Question: I am trying to create a matrix with the following constraints.
1. The column sum should be between 300 and 390, both values inclusive.
2. Row sum should be equal to user-specified values per row.
3. No non-zero value in the matrix should be less than 10.
4. The count of non-zero values in a given column should not exceed 4.
5. The columns should be arranged in a diagonal order.
if 'UserInput = [427.7, 12.2, 352.7, 58.3, 22.7, 31.9, 396.4, 29.4, 171.5, 474.5, 27.9, 200]'
I want output matrix something like this,

I have tried the following approach using Pyomo, however, I got stuck on 5th constraint that
'''
import sys
import math
import numpy as np
import pandas as pd
from pyomo.environ import *
solverpath_exe= 'glpk-4.65\w64\glpsol.exe'
solver=SolverFactory('glpk',executable=solverpath_exe)
# Minimize the following:
# Remaining pieces to be zero for all et values
# The number of cells containg non-zero values
# Constraints
# 1) Column sum, CS, is: 300 <= CS <= 390
# 2) Row sum, RS, is equal to user-specified values, which are present in the E&T ticket column of the file
# 3) Number of non-zero values, NZV, in each column, should be: 0 < NZV <= 4
# 4) The NZV in the matrix should be: NZV >= 10
# 5) The pieces are stacked on top of each other. So, a the cell under a non-zero value cell is zero, than all cells underneath should have zeros.
maxlen = 390
minlen = 300
npiece = 4
piecelen = 10
# Input data: E&T Ticket values
etinput = [427.7, 12.2, 352.7, 58.3, 22.7, 31.9,
396.4, 29.4, 171.5, 474.5, 27.9, 200]
# Create data structures to store values
etnames = [f'et{i}' for i in range(1,len(etinput) + 1)]
colnames = [f'col{i}' for i in range(1, math.ceil(sum(etinput)/minlen))] #+1 as needed
et_val = dict(zip(etnames, etinput))
# Instantiate Concrete Model
model2 = ConcreteModel()
# define variables and set upper bound to 390
model2.vals = Var(etnames, colnames, domain=NonNegativeReals,bounds = (0, maxlen), initialize=0)
# Create Boolean variables
bigM = 10000
model2.y = Var(colnames, domain= Boolean)
model2.z = Var(etnames, colnames, domain= Boolean)
# Minimizing the sum of difference between the E&T Ticket values and rows
model2.minimizer = Objective(expr= sum(et_val[r] - model2.vals[r, c]
for r in etnames for c in colnames),
sense=minimize)
model2.reelconstraint = ConstraintList()
for c in colnames:
model2.reelconstraint.add(sum(model2.vals[r,c] for r in etnames) <= bigM * model2.y[c])
# Set constraints for row sum equal to ET values
model2.rowconstraint = ConstraintList()
for r in etnames:
model2.rowconstraint.add(sum(model2.vals[r, c] for c in colnames) <= et_val[r])
# Set contraints for upper bound of column sums
model2.colconstraint_upper = ConstraintList()
for c in colnames:
model2.colconstraint_upper.add(sum(model2.vals[r, c] for r in etnames) <= maxlen)
# Set contraints for lower bound of column sums
model2.colconstraint_lower = ConstraintList()
for c in colnames:
model2.colconstraint_lower.add(sum(model2.vals[r, c] for r in etnames) + bigM * (1-model2.y[c]) >= minlen)
model2.bool = ConstraintList()
for c in colnames:
for r in etnames:
model2.bool.add(model2.vals[r,c] <= bigM * model2.z[r,c])
model2.npienceconstraint = ConstraintList()
for c in colnames:
model2.npienceconstraint.add(sum(model2.z[r, c] for r in etnames) <= npiece)
# Call solver for model
solver.solve(model2);
# Create dataframe of output
pdtest = pd.DataFrame([[model2.vals[r, c].value for c in colnames] for r in etnames],
index=etnames,
columns=colnames)
pdtest
'''
Output
<URL>
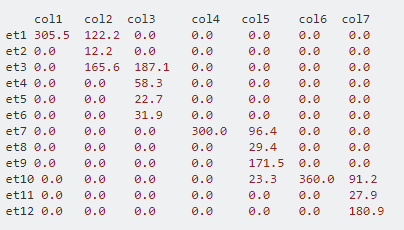
Answer: I think you were on the right track with setting this up as an LP. It can be formulated as a MIP.
I haven't tinkered with any variety of inputs here, and I'm not sure you are guaranteed feasible results for all inputs with the constraints you have.
I penalized off-diagonal selection to encourage things on diagonal, and set up some "selection integrality" constraints to enforce block-selection.
Solves in about 1/10 of second...
'''
# magic matrix
# Constraints
# 1) Column sum, CS, is: 300 <= CS <= 390
# 2) Row sum, RS, is equal to user-specified values, which are present in the E&T ticket column of the file
# 3) Number of non-zero values, NZV, in each column, should be: 0 < NZV <= 4
# 4) The NZV in the matrix should be: NZV >= 10
# 5) The pieces are stacked on top of each other. So, a the cell under a non-zero value cell is zero, than all cells underneath should have zeros.
import pyomo.environ as pyo
# user input
row_tots = [427.7, 12.2, 352.7, 58.3, 22.7, 31.9, 396.4, 29.4, 171.5, 474.5, 27.9, 200]
min_col_sum = 300
max_col_sum = 390
max_non_zero = 4
min_size = 10
bigM = max(row_tots)
m = pyo.ConcreteModel()
# SETS
m.I = pyo.Set(initialize=range(len(row_tots)))
m.I_not_first = pyo.Set(within=m.I, initialize=range(1, len(row_tots)))
m.J = pyo.Set(initialize=range(int(sum(row_tots)/min_col_sum)))
# PARAMS
m.row_tots = pyo.Param(m.I, initialize={k:v for k,v in enumerate(row_tots)})
# set up weights (penalties) based on distance from diagonal line
# between corners using indices as points and using distance-to-line formula
weights = { (i, j) : abs((len(m.I)-1)/(len(m.J)-1)*j - i) for i in m.I for j in m.J}
m.weight = pyo.Param(m.I * m.J, initialize=weights)
# VARS
m.X = pyo.Var(m.I, m.J, domain=pyo.NonNegativeReals)
m.Y = pyo.Var(m.I, m.J, domain=pyo.Binary) # selection indicator
m.UT = pyo.Var(m.I, m.J, domain=pyo.Binary) # upper triangle of non-selects
# C1: col min sum
def col_sum_min(m, j):
return sum(m.X[i, j] for i in m.I) >= min_col_sum
m.C1 = pyo.Constraint(m.J, rule=col_sum_min)
# C2: col max sum
def col_sum_max(m, j):
return sum(m.X[i, j] for i in m.I) <= max_col_sum
m.C2 = pyo.Constraint(m.J, rule=col_sum_max)
# C3: row sum
def row_sum(m, i):
return sum(m.X[i, j] for j in m.J) == m.row_tots[i]
m.C3 = pyo.Constraint(m.I, rule=row_sum)
# C4: max nonzeros
def max_nz(m, j):
return sum(m.Y[i, j] for i in m.I) <= max_non_zero
m.C4 = pyo.Constraint(m.J, rule=max_nz)
# selection variable enforcement
def selection_low(m, i, j):
return min_size*m.Y[i, j] <= m.X[i, j]
m.C10 = pyo.Constraint(m.I, m.J, rule=selection_low)
def selection_high(m, i, j):
return m.X[i, j] <= bigM*m.Y[i, j]
m.C11 = pyo.Constraint(m.I, m.J, rule=selection_high)
# continuously select blocks in columns. Use markers for "upper triangle" to omit them
# a square may be selected if previous was, or if previous is in upper triangle
def continuous_selection(m, i, j):
return m.Y[i, j] <= m.Y[i-1, j] + m.UT[i-1, j]
m.C13 = pyo.Constraint(m.I_not_first, m.J, rule=continuous_selection)
# enforce row-continuity in upper triangle
def upper_triangle_continuous_selection(m, i, j):
return m.UT[i, j] <= m.UT[i-1, j]
m.C14 = pyo.Constraint(m.I_not_first, m.J, rule=upper_triangle_continuous_selection)
# enforce either-or for selection or membership in upper triangle
def either(m, i, j):
return m.UT[i, j] + m.Y[i, j] <= 1
m.C15 = pyo.Constraint(m.I, m.J, rule=either)
# OBJ: Minimze number of selected cells, penalize for off-diagonal selection
def objective(m):
return sum(m.Y[i, j]*m.weight[i, j] for i in m.I for j in m.J)
# return sum(sum(m.X[i,j] for j in m.J) - m.row_tots[i] for i in m.I) #+# sum(m.Y[i,j]*m.weight[i,j] for i in m.I for j in m.J)
m.OBJ = pyo.Objective(rule=objective)
solver = pyo.SolverFactory('cbc')
results = solver.solve(m)
print(results)
for i in m.I:
for j in m.J:
print(f'{m.X[i,j].value : 3.1f}', end=' ')
print()
print('
penalty matrix check...')
for i in m.I:
for j in m.J:
print(f'{m.weight[i,j] : 3.1f}', end=' ')
print()
'''
### Result
'''
300.0 127.7 0.0 0.0 0.0 0.0 0.0
0.0 12.2 0.0 0.0 0.0 0.0 0.0
0.0 165.6 187.1 0.0 0.0 0.0 0.0
0.0 0.0 58.3 0.0 0.0 0.0 0.0
0.0 0.0 22.7 0.0 0.0 0.0 0.0
0.0 0.0 31.9 0.0 0.0 0.0 0.0
0.0 0.0 0.0 300.0 96.4 0.0 0.0
0.0 0.0 0.0 0.0 29.4 0.0 0.0
0.0 0.0 0.0 0.0 171.5 0.0 0.0
0.0 0.0 0.0 0.0 10.0 390.0 74.5
0.0 0.0 0.0 0.0 0.0 0.0 27.9
0.0 0.0 0.0 0.0 0.0 0.0 200.0
'''